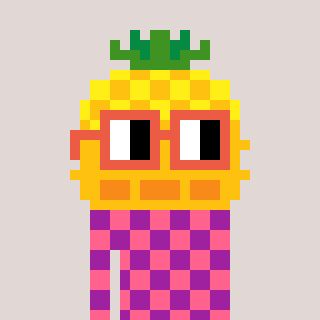
a pixel art character with square orange glasses, a pineapple-shaped head and a magenta-colored body on a warm background